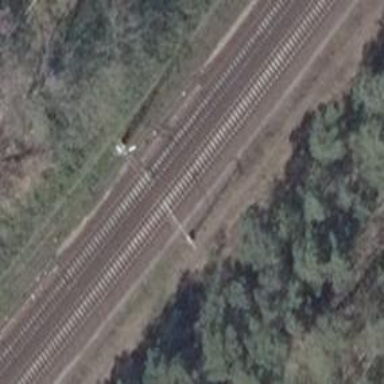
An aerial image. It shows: Railway switch with the turnout side on the left.